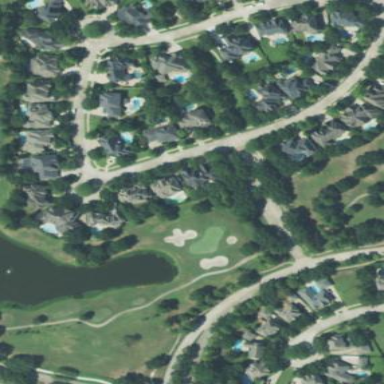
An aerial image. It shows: Residential area in neighborhood consisting of single-family homes.